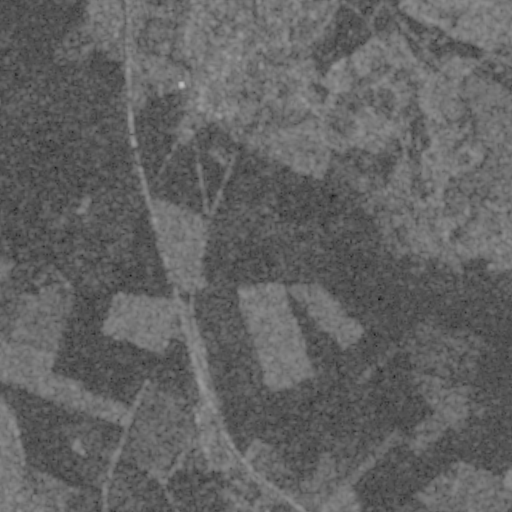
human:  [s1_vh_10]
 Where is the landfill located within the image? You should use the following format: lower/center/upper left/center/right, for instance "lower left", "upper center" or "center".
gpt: The landfill is located in the lower left of the image.
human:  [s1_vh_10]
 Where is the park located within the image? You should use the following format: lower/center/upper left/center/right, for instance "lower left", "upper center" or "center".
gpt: The park is located in the upper center of the image.
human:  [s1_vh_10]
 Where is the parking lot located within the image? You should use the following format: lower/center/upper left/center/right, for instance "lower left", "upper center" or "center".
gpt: The parking lot is located in the center of the image.
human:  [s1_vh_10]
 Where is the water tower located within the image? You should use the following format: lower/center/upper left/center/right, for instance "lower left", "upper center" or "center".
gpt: The water tower is located in the center of the image.
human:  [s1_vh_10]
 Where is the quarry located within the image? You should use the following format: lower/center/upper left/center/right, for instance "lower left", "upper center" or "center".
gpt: There is no quarry in the image.

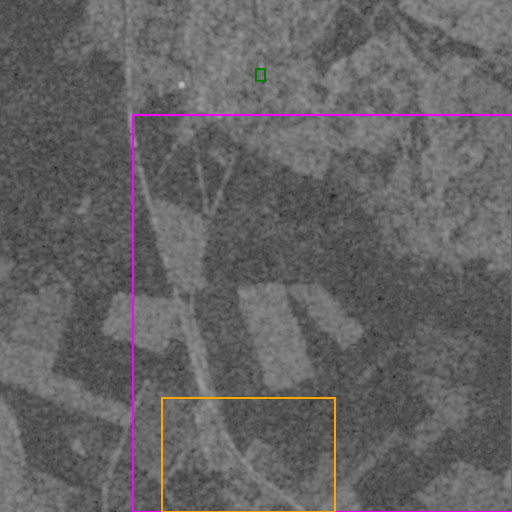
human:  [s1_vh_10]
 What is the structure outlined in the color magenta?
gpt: The structure outlined in magenta is a crop field.
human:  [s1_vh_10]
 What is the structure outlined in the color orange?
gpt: The structure outlined in orange is a landfill.
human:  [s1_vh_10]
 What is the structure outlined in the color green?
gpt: The structure outlined in green is a park.
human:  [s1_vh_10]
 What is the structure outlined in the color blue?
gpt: There is no blue outline.